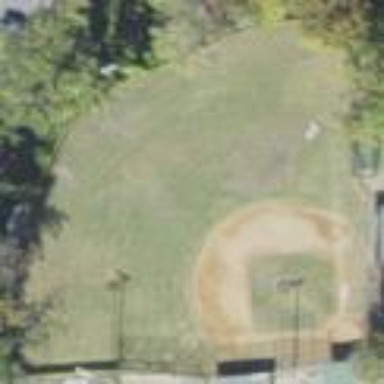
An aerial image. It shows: Baseball pitch for leisure land.